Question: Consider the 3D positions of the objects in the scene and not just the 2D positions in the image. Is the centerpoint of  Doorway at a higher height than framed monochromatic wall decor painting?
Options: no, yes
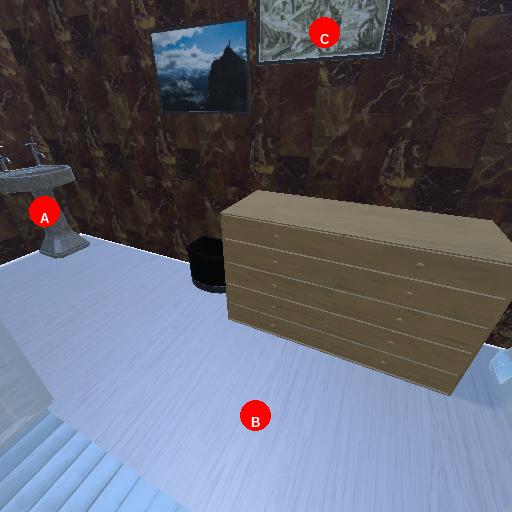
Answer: no